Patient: sex F, age 52
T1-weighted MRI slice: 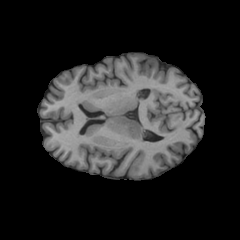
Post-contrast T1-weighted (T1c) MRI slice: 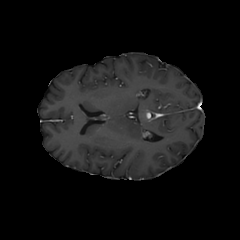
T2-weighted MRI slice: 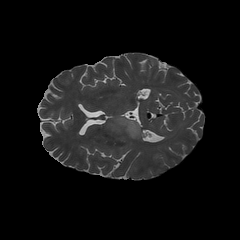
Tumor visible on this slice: yes
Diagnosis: Glioblastoma, IDH-wildtype
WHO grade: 4